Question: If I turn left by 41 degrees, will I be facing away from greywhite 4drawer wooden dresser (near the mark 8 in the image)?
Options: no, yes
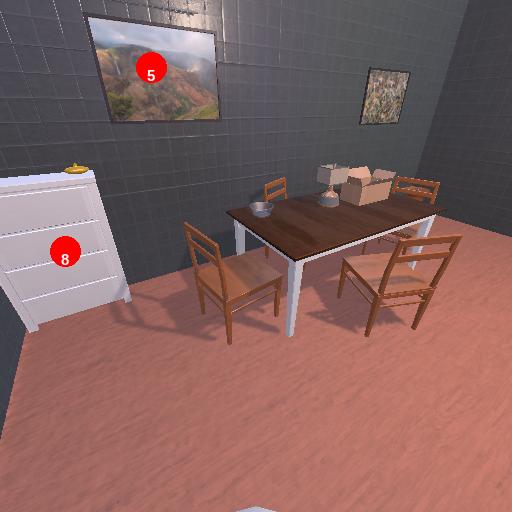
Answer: no